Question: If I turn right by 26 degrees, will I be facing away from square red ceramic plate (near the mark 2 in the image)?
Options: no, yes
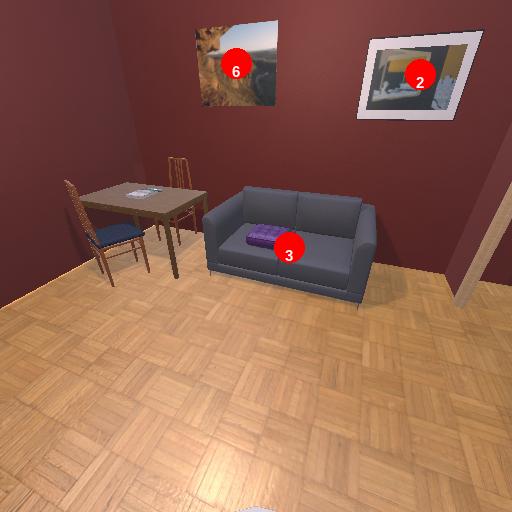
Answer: no